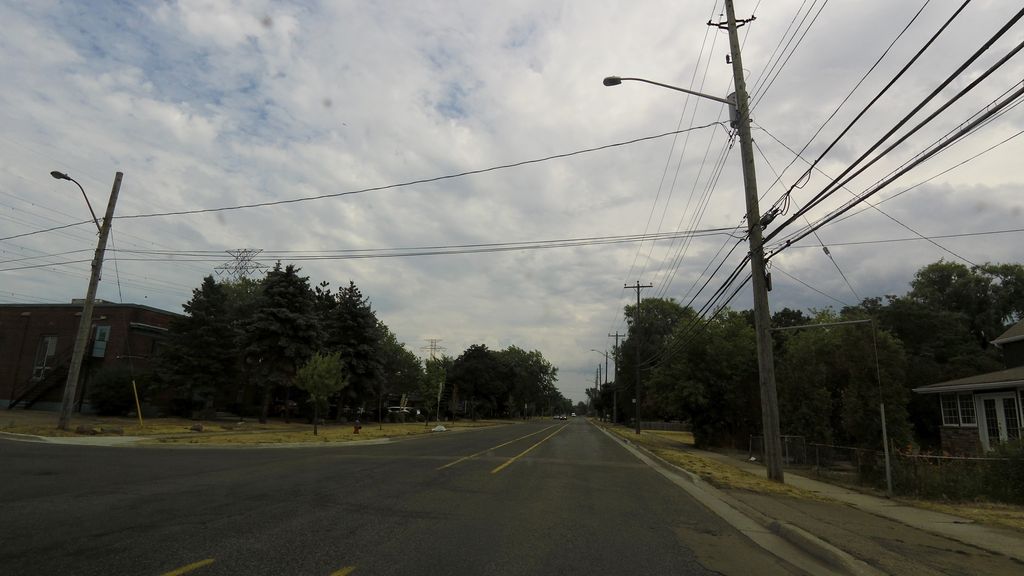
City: hamilton